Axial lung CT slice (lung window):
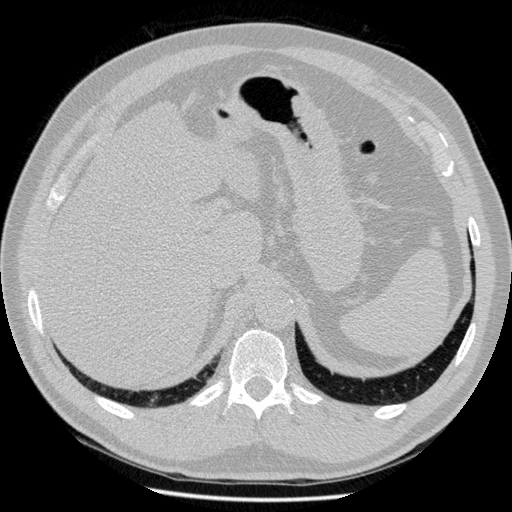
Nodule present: no